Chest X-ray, AP view. Patient: 34 years old, sex M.
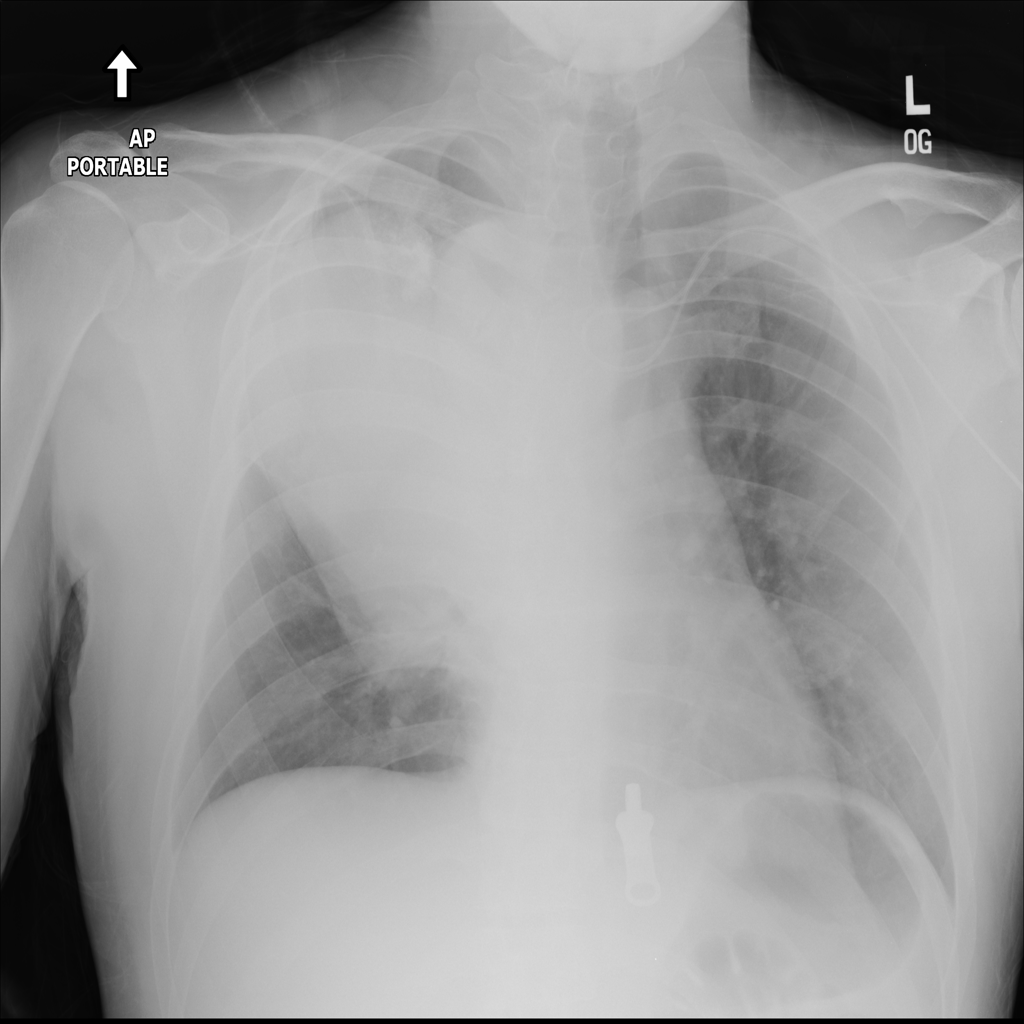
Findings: No Finding